Question: I don't know if it is possible or not .
I'm using bootstrap and i want to assign to the class container-fluid two background color. 50% black and the other 50% red;
'''
<div class="container-fluid bg-footer-text">
<div class="container">
<div class="col-md-5 left-text">
asdasdsdasd
</div>
<div class="col-md-7 right-text">
<div>
<img src="<?php echo Yii::app()->createUrl("/images/pages/services/img_servicii_qa_1.jpg") ?>" alt="Development" />
</div>
<div class="content">
asdsada
</div>
</div>
</div>
</div>
'''
How can i do that? thx

I don't care what color will have the container class
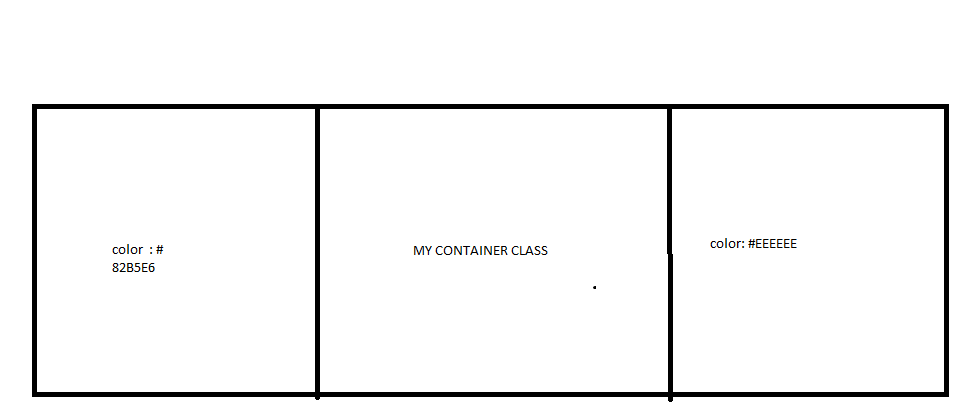
Answer: Yes, it is possible using a linear gradient background.
<URL>
'''
.container-fluid {
width: 80%;
margin: 0 auto;
height: 500px;
background-image: linear-gradient(to right, black, black 50%, red 50%, red);
}
'''
'''
<div class="container-fluid"></div>
'''